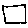
Label: square